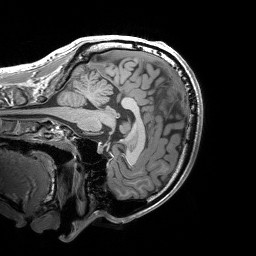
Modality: T1w
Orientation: sagittal
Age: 23